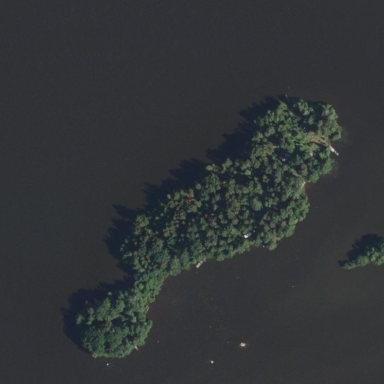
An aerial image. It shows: Islet.